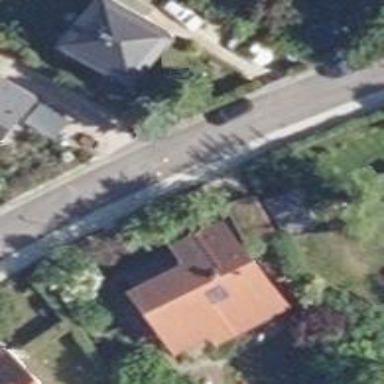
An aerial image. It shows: Residential road with asphalt surface.